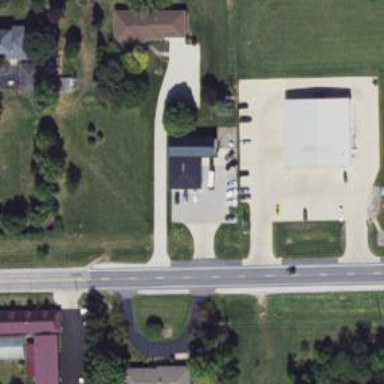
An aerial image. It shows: Veterinary facility.